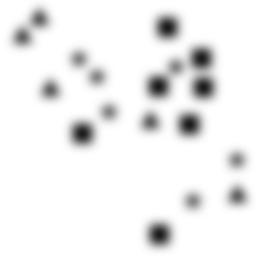
Squares: 7
Triangles: 5
Stars: 6
Total shapes: 18